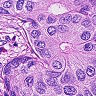
Metastatic tissue present: yes